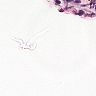
Metastatic tissue present: no